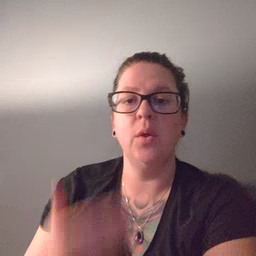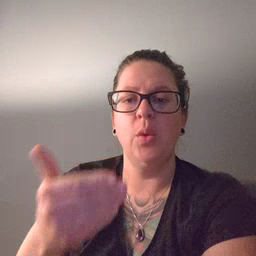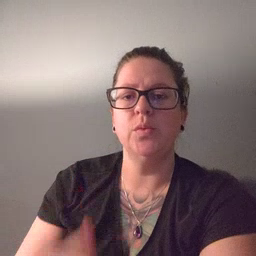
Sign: close